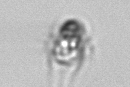
Label: Mesodinium